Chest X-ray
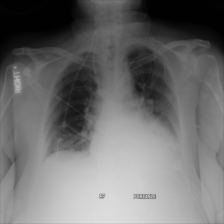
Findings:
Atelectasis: negative
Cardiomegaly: negative
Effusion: negative
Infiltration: negative
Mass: negative
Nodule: negative
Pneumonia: negative
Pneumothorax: negative
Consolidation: negative
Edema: negative
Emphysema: negative
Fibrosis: negative
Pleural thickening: negative
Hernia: negative